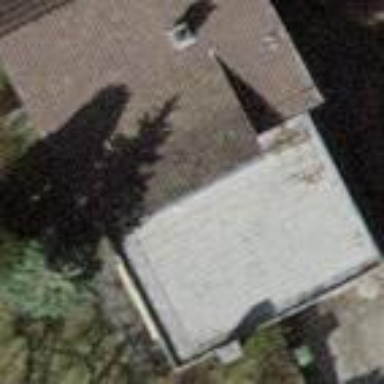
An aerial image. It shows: Terrace building.